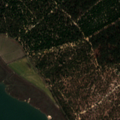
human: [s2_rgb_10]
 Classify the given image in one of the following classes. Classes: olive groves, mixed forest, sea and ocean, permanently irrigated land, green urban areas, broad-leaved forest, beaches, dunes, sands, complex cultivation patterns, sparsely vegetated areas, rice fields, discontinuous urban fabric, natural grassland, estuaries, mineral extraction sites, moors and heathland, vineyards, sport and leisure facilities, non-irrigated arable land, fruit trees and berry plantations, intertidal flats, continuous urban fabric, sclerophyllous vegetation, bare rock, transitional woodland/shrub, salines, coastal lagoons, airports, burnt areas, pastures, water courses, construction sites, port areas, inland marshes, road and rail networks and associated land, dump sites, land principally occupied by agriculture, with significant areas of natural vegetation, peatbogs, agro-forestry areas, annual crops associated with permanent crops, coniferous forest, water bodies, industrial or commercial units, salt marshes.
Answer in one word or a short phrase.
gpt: rice fields, broad-leaved forest, coniferous forest, mixed forest, salt marshes, estuaries